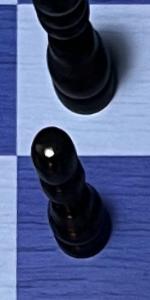
Label: Pawn_Black